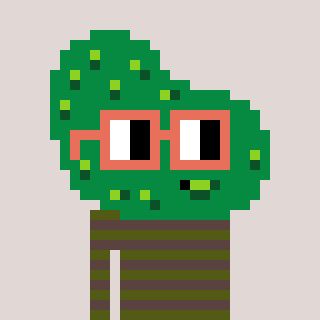
a pixel art character with square orange glasses, a pickle-shaped head and a darkbrown-colored body on a warm background